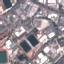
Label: Industrial